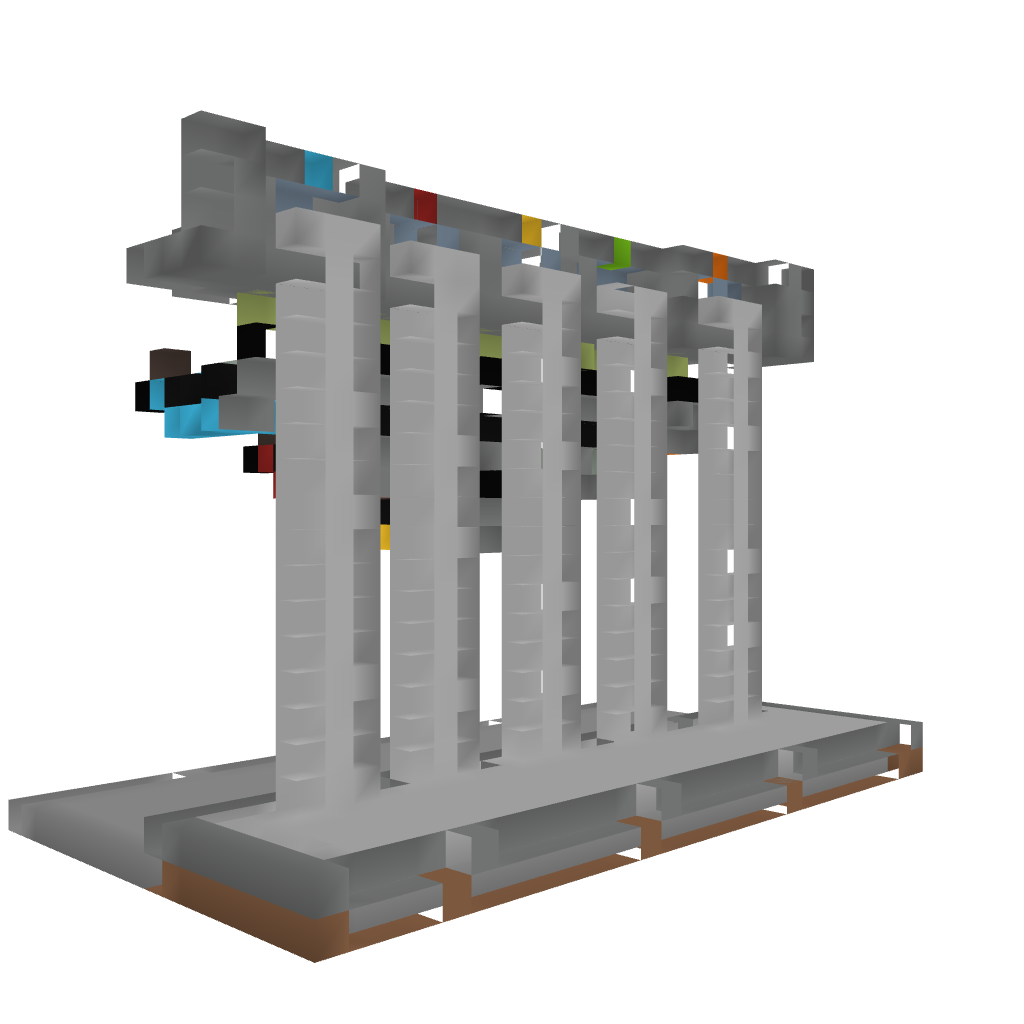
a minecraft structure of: Damn Mechanics